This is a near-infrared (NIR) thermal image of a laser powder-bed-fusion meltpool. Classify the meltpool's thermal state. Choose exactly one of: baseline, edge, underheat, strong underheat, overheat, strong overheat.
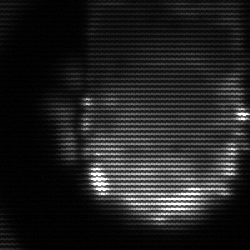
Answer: baseline